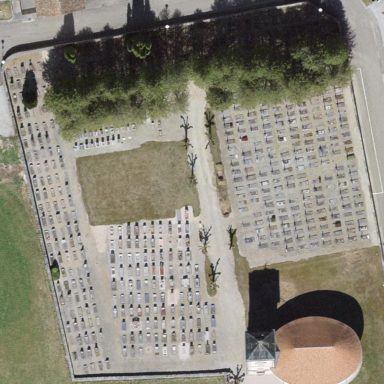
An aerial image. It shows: Cemetery.